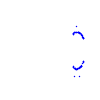
Particle: kaon